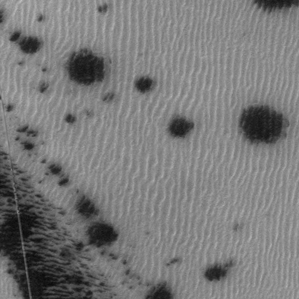
Label: frost